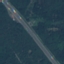
Land use / land cover class: Highway